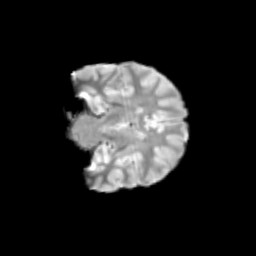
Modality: T2w
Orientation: coronal
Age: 11
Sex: male
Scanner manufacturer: siemens
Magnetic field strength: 3 T
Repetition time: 3.8 s
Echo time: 0.07 s